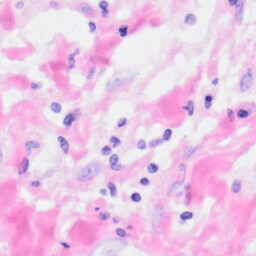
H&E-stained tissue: Kidney